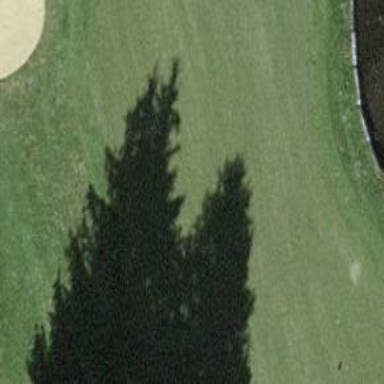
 ideal for leisure and sports activities."